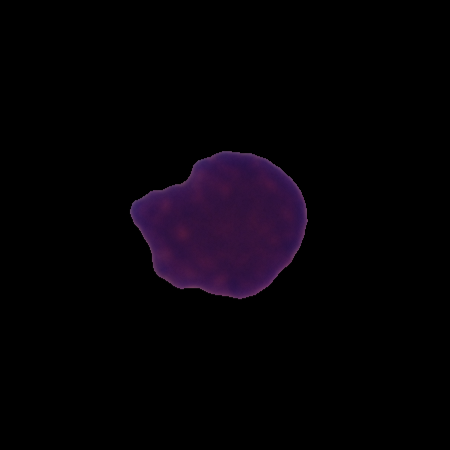
Label: healthy